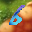
Label: 6